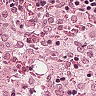
Metastatic tissue present: no